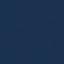
Land use / land cover: SeaLake